Interaction volume radius: 5 \u00c5
Interaction volume height: 20 \u00c5
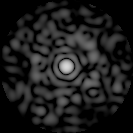
Disorder parameter: 0.812